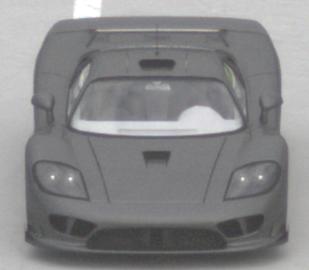
Make: Saleen
Model: S7
Detailed model: -
Model produced from: 2000
Model produced until: 2008
Doors: 2
Color: gray
Road condition: dry road
Daytime: midday
Contrast: low contrast